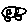
Label: car